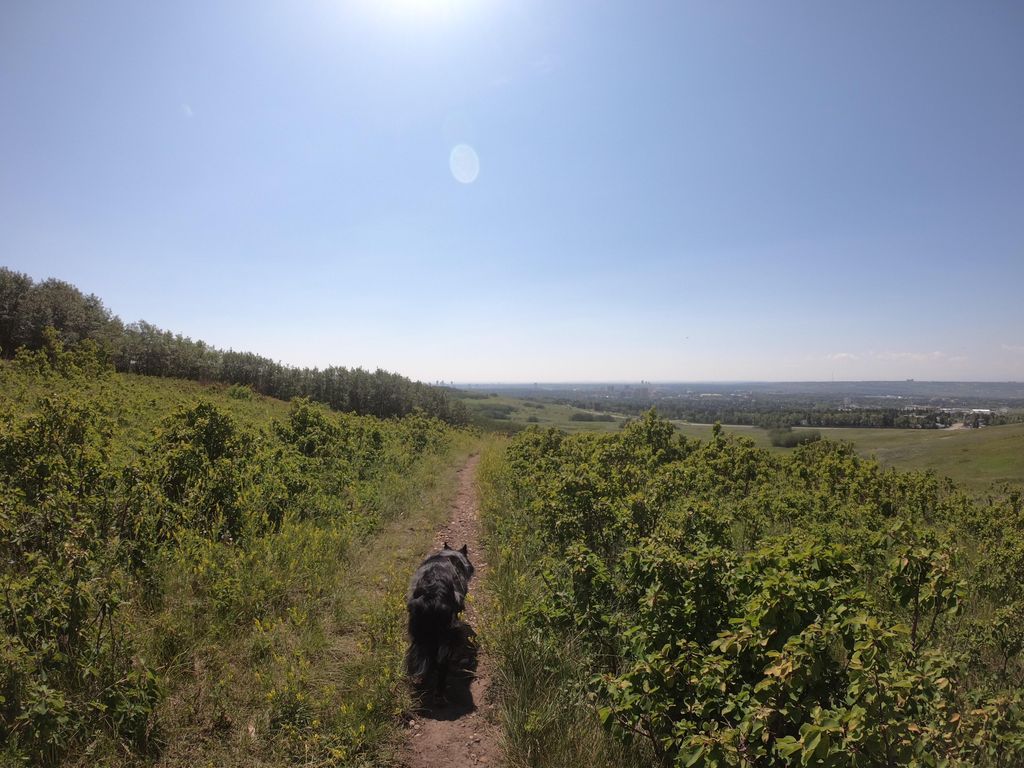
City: calgary